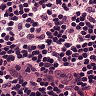
Metastatic tissue present: no